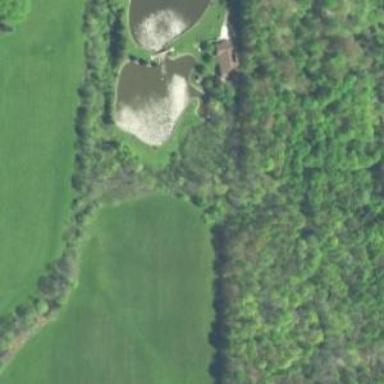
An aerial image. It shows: Pond with natural water.